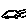
Label: car